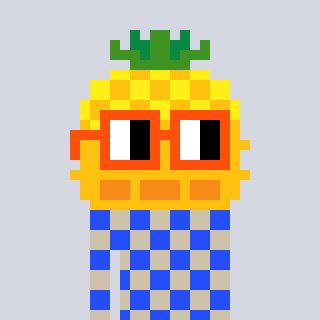
a pixel art character with square orange glasses, a pineapple-shaped head and a bege-colored body on a cool background